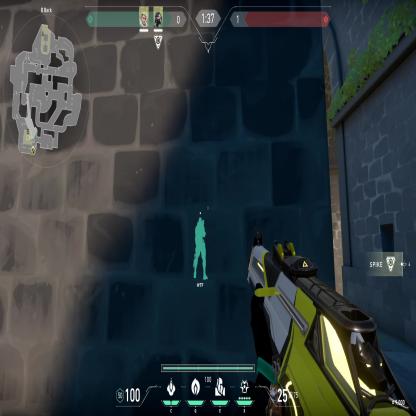
Label: teammate